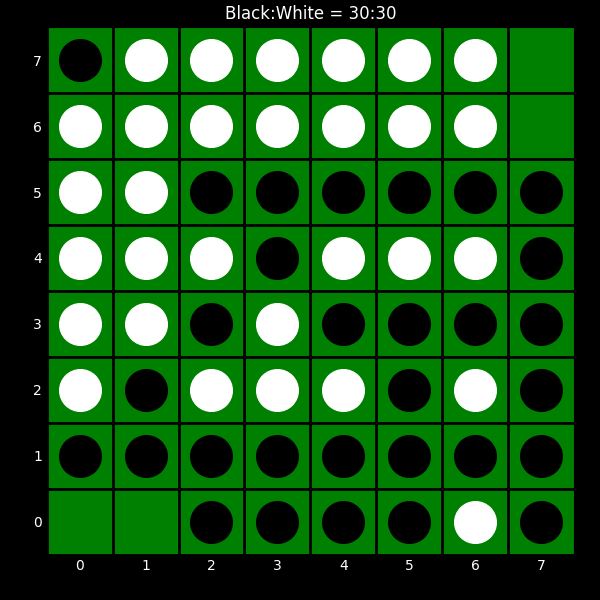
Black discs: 30
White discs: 30